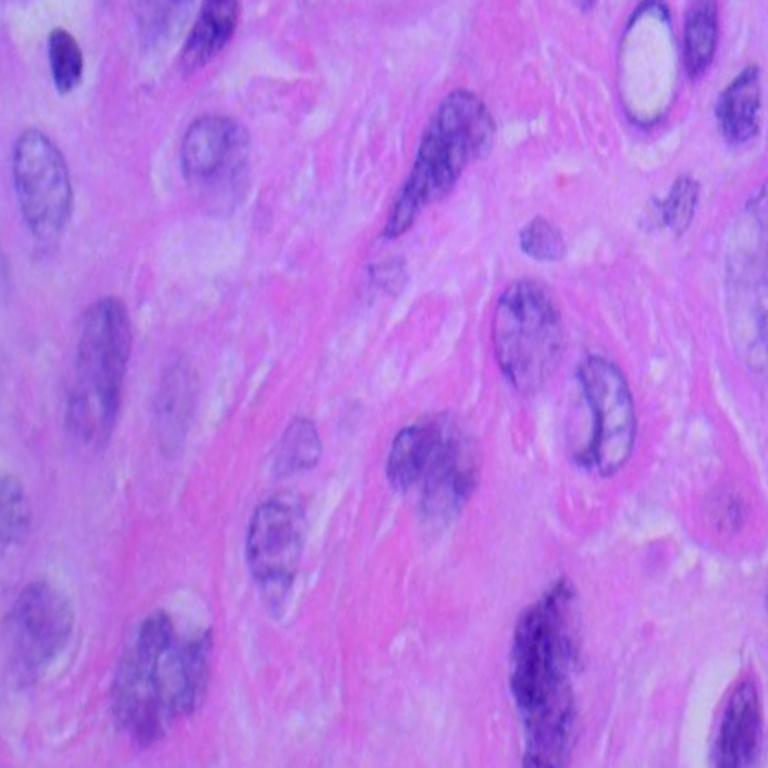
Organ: lung
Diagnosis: squamous carcinomas